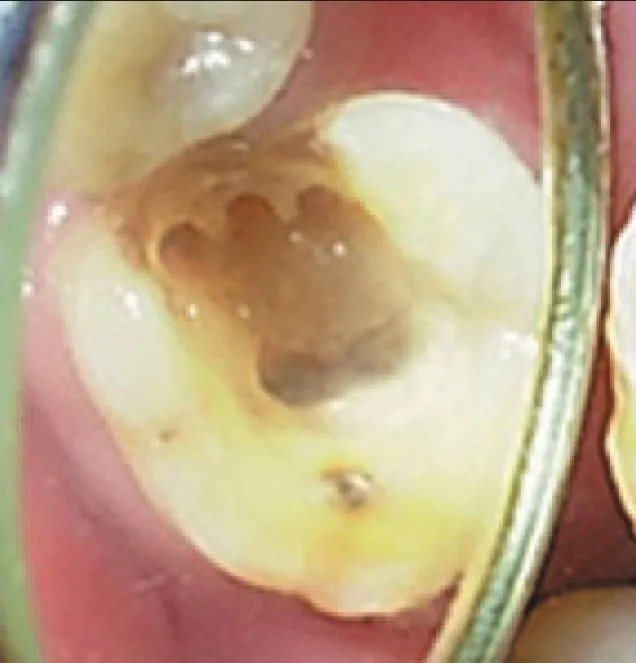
Floor of the pulp chamber showing three mesial and two distal canal orifices.
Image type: medical_photograph (other_medical_photograph)